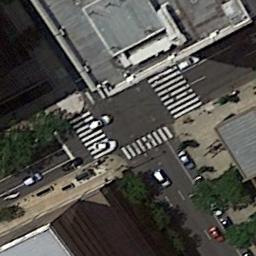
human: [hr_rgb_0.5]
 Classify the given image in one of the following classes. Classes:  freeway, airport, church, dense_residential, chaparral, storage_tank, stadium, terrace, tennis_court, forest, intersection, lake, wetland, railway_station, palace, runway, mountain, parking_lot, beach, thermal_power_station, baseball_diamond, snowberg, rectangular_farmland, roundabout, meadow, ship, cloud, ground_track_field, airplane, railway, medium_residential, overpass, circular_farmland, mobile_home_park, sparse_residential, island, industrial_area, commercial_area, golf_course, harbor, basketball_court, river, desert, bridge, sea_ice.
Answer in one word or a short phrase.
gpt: intersection